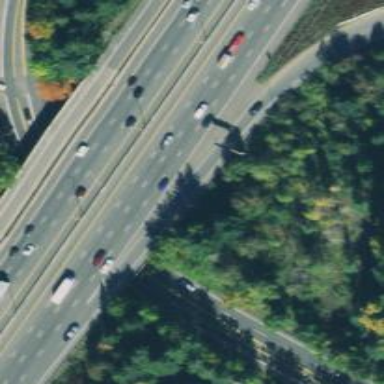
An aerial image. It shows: Bridge over motorway.